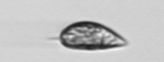
Label: Prorocentrum_triestinum